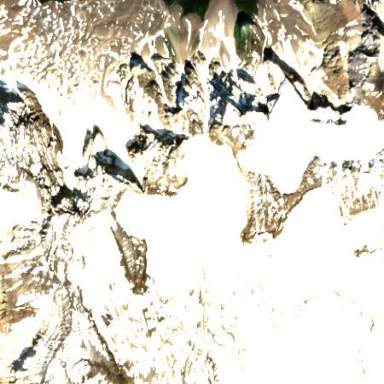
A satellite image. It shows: Majestic glacier in the distance.